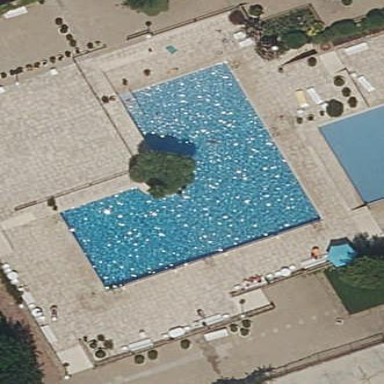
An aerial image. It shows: Swimming pool located in leisure land.